Interaction volume radius: 10 \u00c5
Interaction volume height: 15 \u00c5
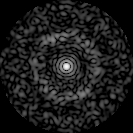
Disorder parameter: 0.8346